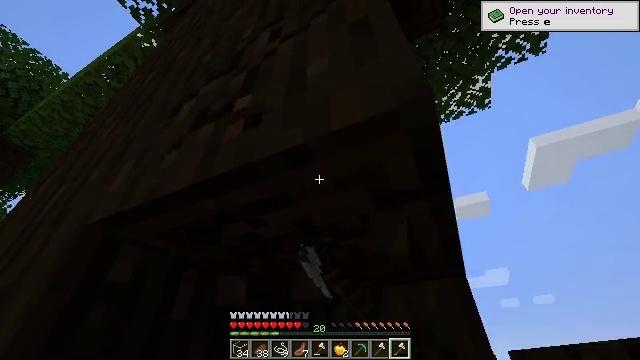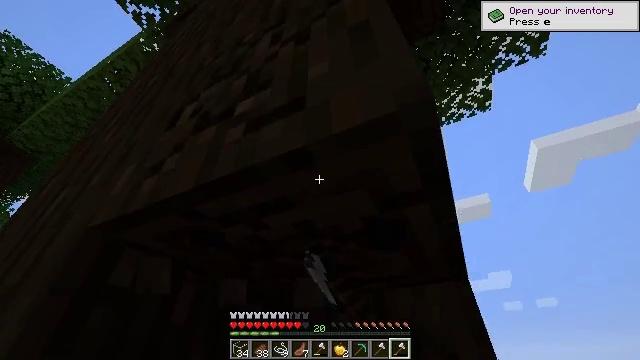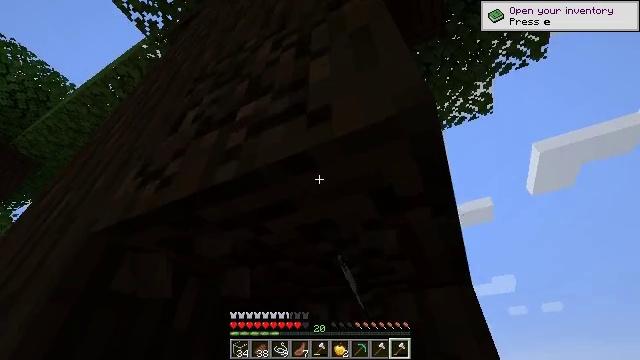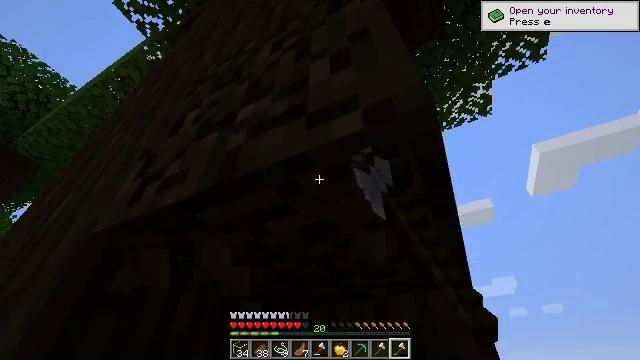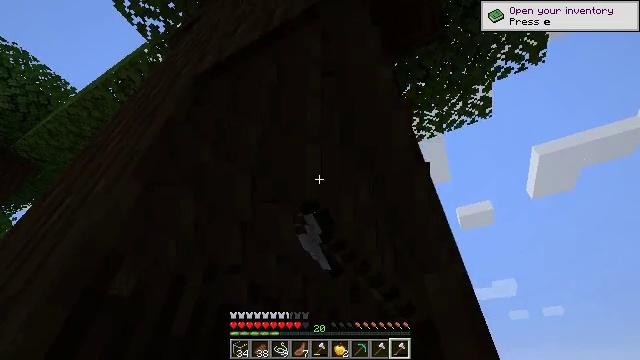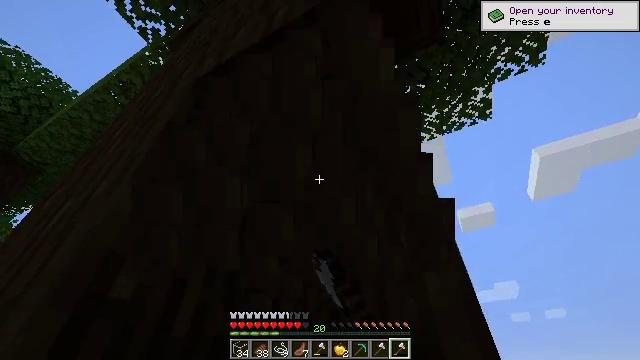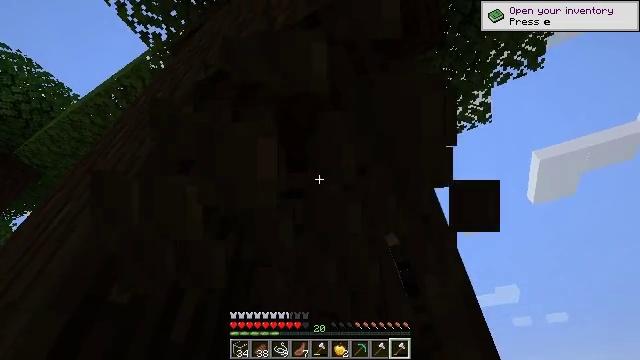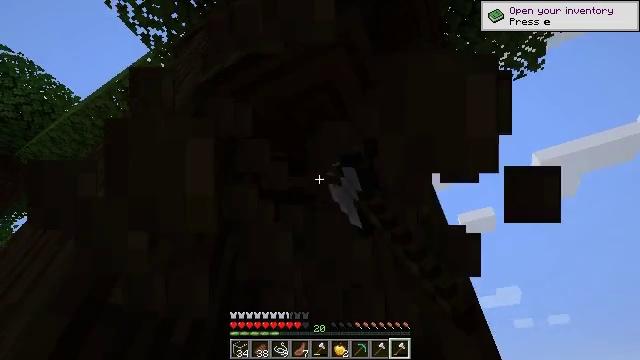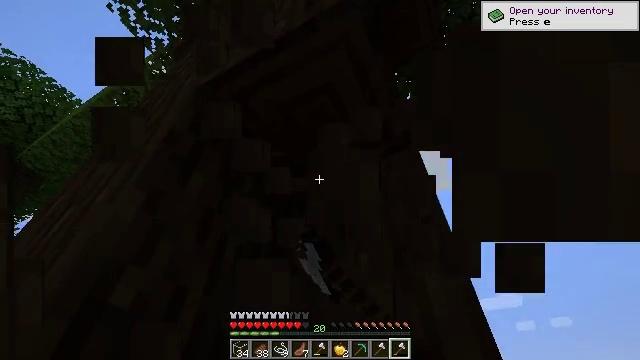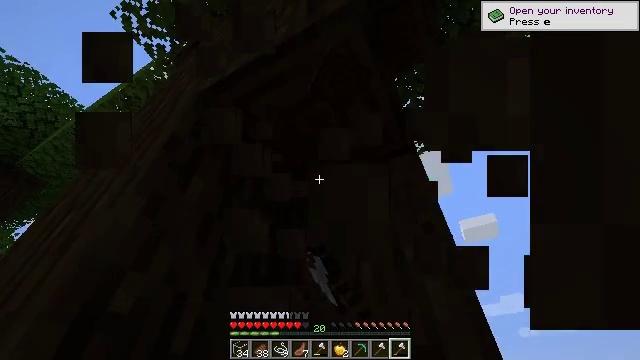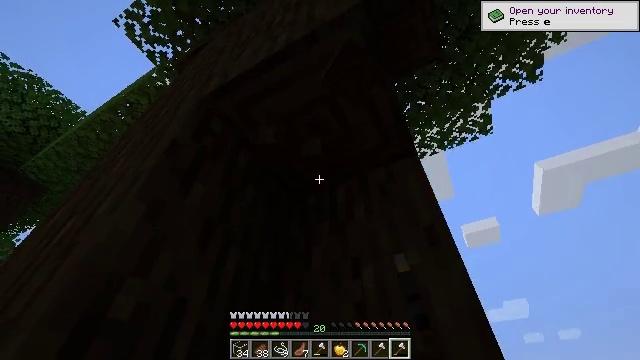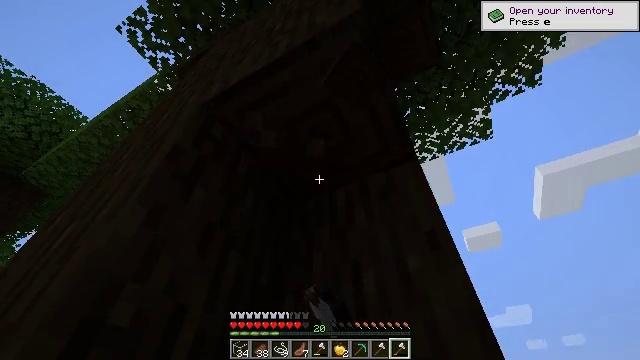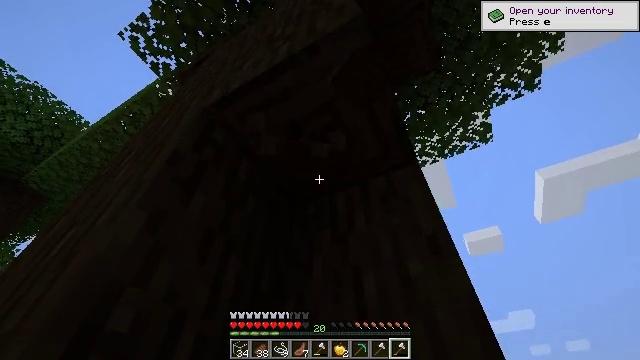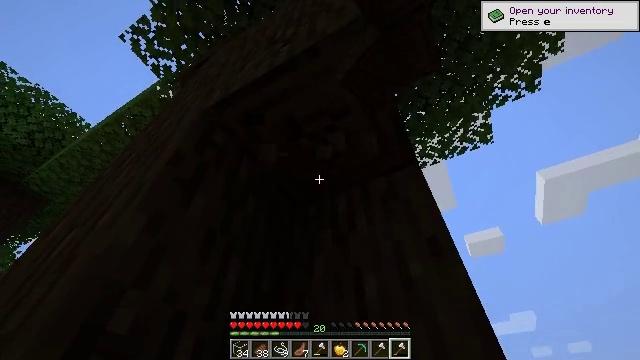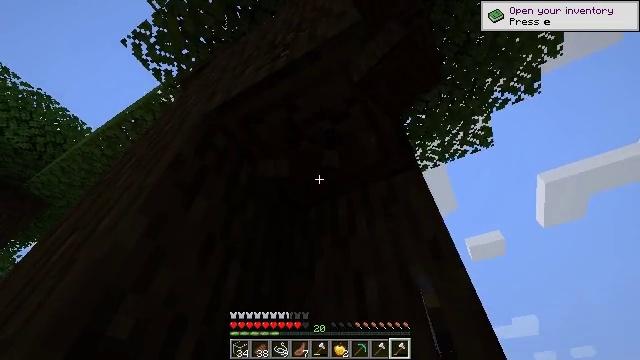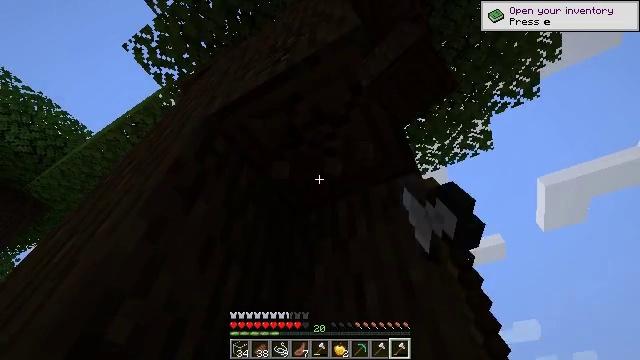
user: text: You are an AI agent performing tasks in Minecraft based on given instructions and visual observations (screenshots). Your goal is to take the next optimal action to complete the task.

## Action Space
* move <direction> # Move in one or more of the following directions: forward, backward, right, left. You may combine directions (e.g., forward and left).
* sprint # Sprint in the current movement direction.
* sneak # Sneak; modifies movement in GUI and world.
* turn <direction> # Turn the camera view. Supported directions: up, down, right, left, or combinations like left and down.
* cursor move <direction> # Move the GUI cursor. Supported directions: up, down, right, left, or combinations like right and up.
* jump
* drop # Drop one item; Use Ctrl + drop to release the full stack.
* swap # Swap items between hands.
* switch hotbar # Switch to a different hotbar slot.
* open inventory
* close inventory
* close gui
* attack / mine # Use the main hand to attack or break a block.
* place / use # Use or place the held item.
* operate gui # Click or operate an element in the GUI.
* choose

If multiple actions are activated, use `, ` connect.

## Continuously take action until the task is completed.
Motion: motion action
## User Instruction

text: Break the dark oak log in the forest.
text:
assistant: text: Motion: attack / mine
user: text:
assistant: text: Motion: attack / mine
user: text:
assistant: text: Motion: attack / mine
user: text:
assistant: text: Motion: attack / mine
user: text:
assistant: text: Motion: attack / mine
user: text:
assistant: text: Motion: attack / mine
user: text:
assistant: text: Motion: attack / mine
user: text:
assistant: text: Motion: attack / mine
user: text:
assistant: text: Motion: turn up, attack / mine
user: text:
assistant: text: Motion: turn up, attack / mine
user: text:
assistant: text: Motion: turn up, attack / mine
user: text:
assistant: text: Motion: attack / mine
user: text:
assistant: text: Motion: attack / mine
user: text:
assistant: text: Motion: attack / mine
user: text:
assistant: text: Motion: attack / mine
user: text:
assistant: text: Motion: turn up, attack / mine
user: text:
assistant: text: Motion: turn up, attack / mine
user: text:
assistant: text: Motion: move forward, attack / mine
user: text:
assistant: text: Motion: move forward, attack / mine
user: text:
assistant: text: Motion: move forward, attack / mine
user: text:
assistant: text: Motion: move forward, attack / mine, jump
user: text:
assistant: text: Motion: move forward, attack / mine, jump
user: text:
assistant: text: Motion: move forward, attack / mine, jump
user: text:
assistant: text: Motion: move forward, attack / mine, jump
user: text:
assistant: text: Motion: move forward, attack / mine
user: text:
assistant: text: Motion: move forward, turn right and up, attack / mine
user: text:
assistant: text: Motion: move forward, turn right and up, attack / mine
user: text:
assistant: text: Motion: move forward, turn right and up, attack / mine
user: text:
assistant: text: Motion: move forward, turn right and up, attack / mine
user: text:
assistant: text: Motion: turn right, attack / mine